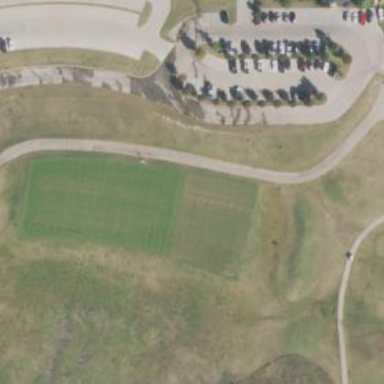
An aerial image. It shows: Golf tee on grassy land.